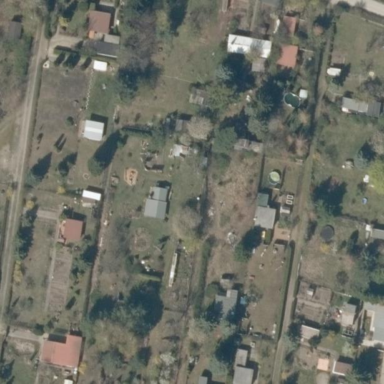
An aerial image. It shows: Allotments area.